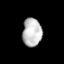
Tissue: lung
Cell type: T cells
Senescence score: 0.2286
Nuclear area (px): 532
Mean DAPI intensity: 190.767